Question: I have an icon font on the left and I want to put a '<h1>' and a '<p>' elements on the right side of my icon font.
I want the '<h1>' above and '<p>' below and I also want the '<p>' at center.
But I want the '<h1>' and '<p>' align at center, but they are always aligning in the left.
I already tried with margin:0 auto; and text-align:center; but nothing works.
Somebody there see what Im doing wrong?
Im trying something like this:

(I try to add my font-awesome.css to my fiddle but I guess it doesnt works)
<URL>
'''
<div id="login">
<div id="align_center">
<h1>Reserved Area</h1>
<p>Cookies and Creams</p>
<span class="lock"><i class="fa fa-lock"></i></span>
</div>
</div>
'''
'''
#login{position:absolute; background:green; top:50%; left:50%; height:320px; width:300px; margin-top:-160px; margin-left:-150px;}
#login p {float:left; color:#000; font-family:'verdana'; font-size:18px; text-align:center;}
#login h1 {float:left; color:#000;font-family:'verdana'; font-size:35px;}
#login span>i{color:#fff; font-size:5em;}
#align_center {margin:0 auto; text-align:center;}
'''
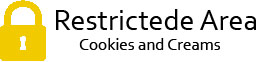
Answer: You are floating the elements to the left:
'''
#login p {float:left; color:#000; font-family:'verdana'; font-size:18px; text-align:center;}
#login h1 {float:left; color:#000;font-family:'verdana'; font-size:35px;}
'''
Don't do that :)
## JSFiddle
---
So here's what I did.
### 1. Remove the float from the login elements
Instead, apply the opposite, 'float:right;' to the container element, '.align-center'.
### 2. Force a width on the container
By default, '<div>'s' are 100% width, so you have to define it to fit in the width allowed, which is, in this case, 396px.
### 3. Set a top margin
To align the '<h1>' and '<p>', you need to set a top margin to push them down, in this case, I used CSS3's 'calc()' function to get the exact margin to center it, which is (50% - 65px) / 2, or just (25% - 32px).
'''
width: calc(25% - 32px);
'''